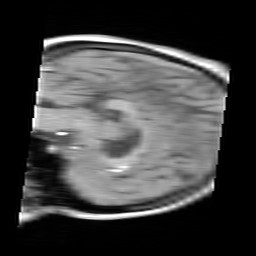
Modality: FLASH
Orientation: sagittal
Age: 21
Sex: female
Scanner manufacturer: siemens
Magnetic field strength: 3 T
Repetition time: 0.245 s
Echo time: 0.0026 s